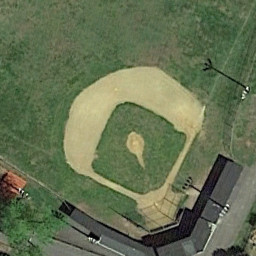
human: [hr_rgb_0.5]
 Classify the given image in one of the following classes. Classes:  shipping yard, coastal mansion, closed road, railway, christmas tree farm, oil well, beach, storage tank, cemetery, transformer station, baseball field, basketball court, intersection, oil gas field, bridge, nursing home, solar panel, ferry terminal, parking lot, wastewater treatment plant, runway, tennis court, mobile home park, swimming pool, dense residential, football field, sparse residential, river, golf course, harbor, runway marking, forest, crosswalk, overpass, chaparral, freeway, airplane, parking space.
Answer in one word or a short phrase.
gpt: baseball field